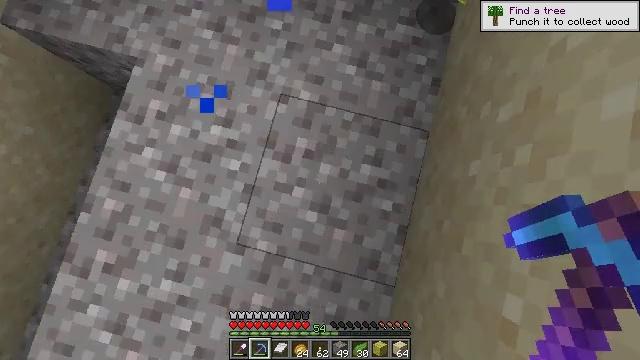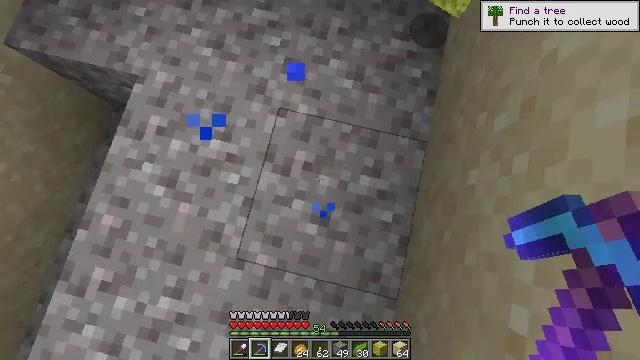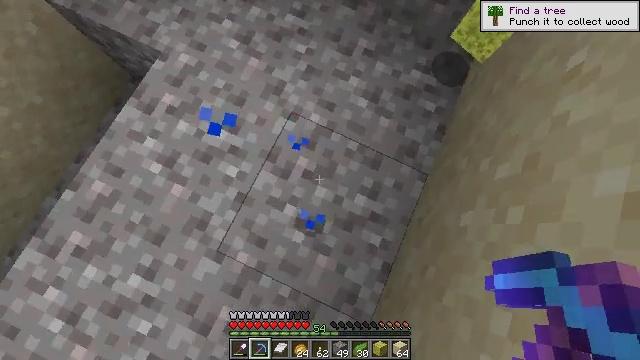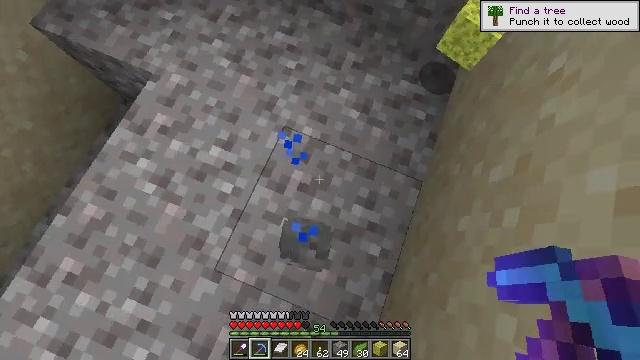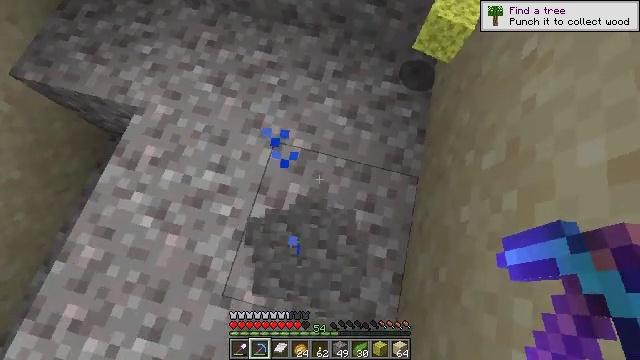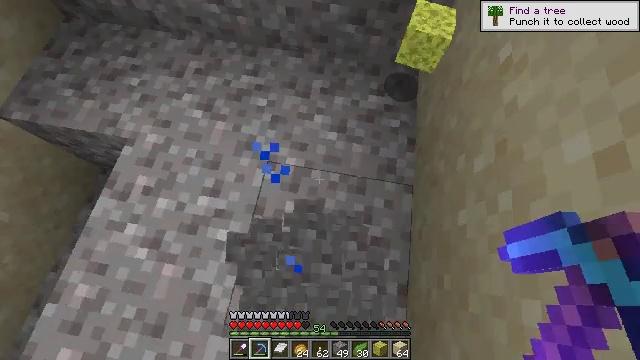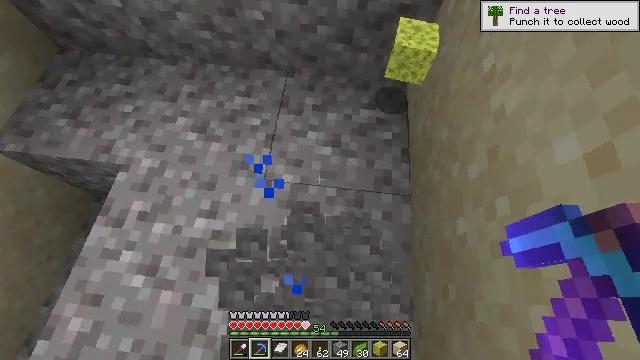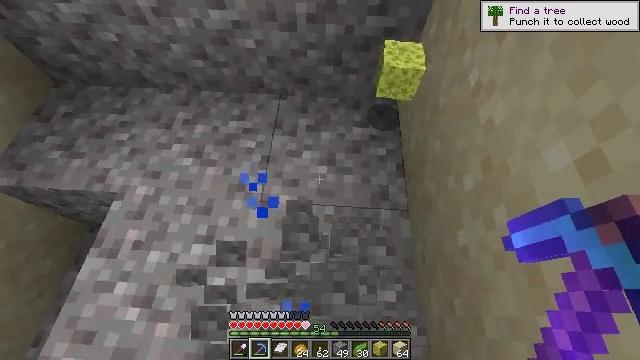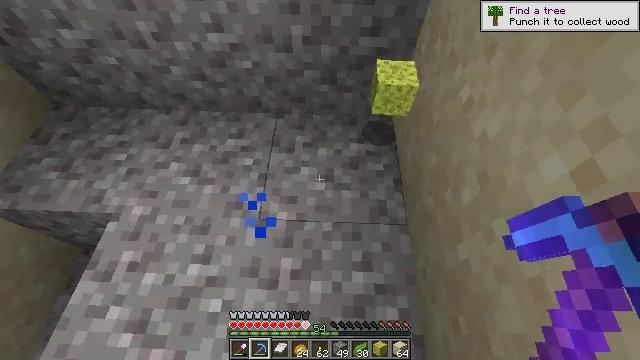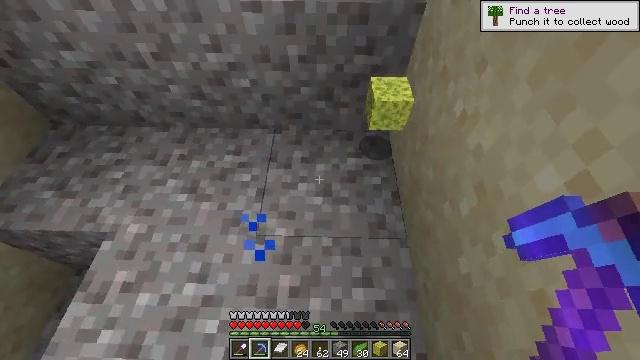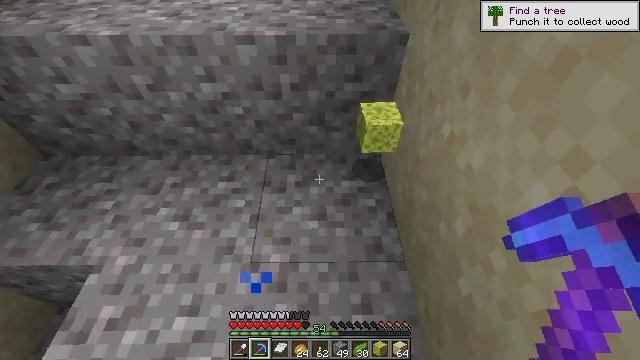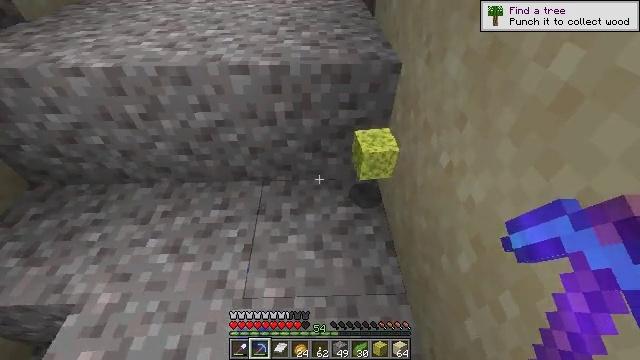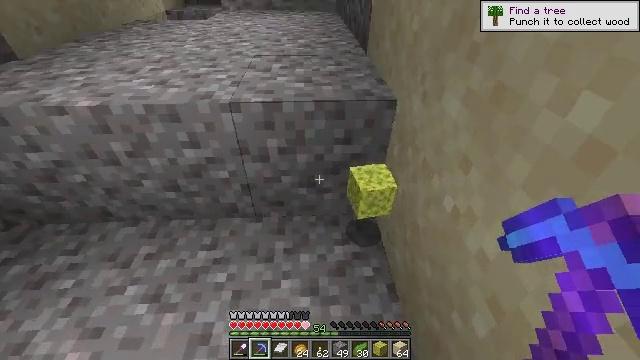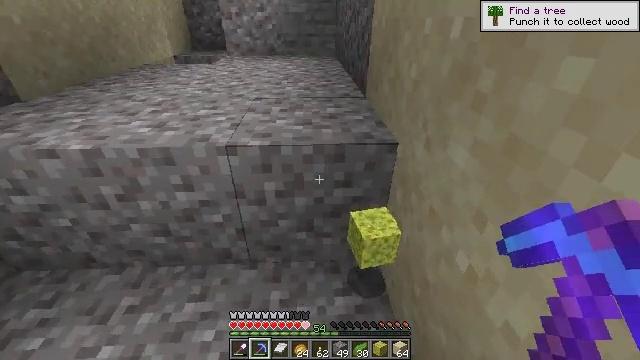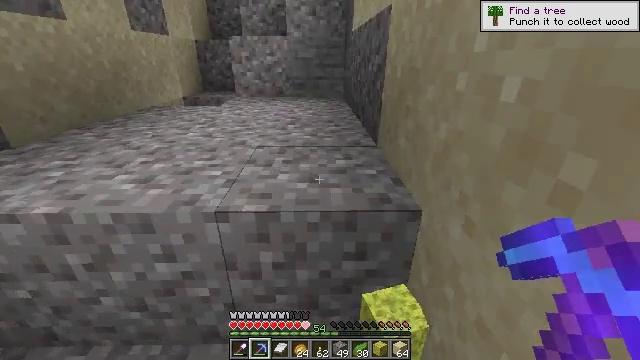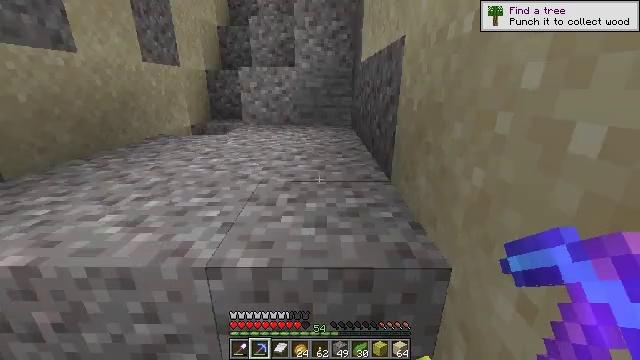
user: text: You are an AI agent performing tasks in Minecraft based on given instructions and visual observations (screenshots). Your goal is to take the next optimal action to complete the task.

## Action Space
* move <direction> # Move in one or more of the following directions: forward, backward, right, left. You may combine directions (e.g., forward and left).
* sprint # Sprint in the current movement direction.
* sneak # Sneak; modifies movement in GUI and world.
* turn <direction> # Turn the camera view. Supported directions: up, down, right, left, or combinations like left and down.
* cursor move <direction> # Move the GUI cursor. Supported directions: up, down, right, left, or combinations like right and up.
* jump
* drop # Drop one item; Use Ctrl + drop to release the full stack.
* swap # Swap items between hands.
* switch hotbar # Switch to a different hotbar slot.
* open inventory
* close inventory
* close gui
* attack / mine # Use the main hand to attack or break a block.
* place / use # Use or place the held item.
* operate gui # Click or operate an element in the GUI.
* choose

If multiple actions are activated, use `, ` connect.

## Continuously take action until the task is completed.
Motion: motion action
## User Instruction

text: Mine the wet sponge underwater.
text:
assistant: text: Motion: turn right and up
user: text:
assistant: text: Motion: turn right and up
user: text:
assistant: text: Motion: turn right and up
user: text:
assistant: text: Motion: turn right and up
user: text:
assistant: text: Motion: turn right and up
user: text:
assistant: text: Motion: turn right and up
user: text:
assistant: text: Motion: turn right and up
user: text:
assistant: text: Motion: turn up
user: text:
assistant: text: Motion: turn up
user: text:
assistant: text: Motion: turn right and up
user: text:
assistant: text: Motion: move forward, turn right and up
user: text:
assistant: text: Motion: move forward, turn right and up
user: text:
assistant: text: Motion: move forward, turn up
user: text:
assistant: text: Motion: move forward, turn left and up
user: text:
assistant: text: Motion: move forward, turn left and up
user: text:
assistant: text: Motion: move forward, turn up, jump
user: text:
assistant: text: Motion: move forward, turn up, jump
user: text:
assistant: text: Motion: move forward, turn up, jump
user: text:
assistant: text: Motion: move forward, turn up, jump
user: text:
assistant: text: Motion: move forward, turn up, jump
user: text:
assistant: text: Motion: move forward, turn up
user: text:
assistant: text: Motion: move forward
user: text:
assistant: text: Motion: move forward
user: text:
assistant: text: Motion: move forward
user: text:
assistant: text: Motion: move forward
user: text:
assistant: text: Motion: move forward, turn up
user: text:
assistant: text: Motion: move forward, turn up
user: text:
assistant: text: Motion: move forward, turn up
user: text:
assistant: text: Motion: move forward, turn up
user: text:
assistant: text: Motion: move forward